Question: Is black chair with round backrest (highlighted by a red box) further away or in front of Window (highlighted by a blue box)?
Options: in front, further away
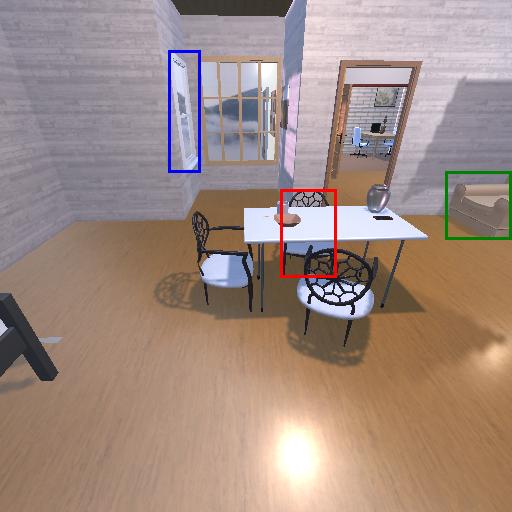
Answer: in front